Interaction volume radius: 10 \u00c5
Interaction volume height: 15 \u00c5
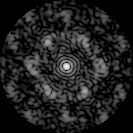
Disorder parameter: 0.6347